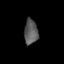
Tissue: skin
Cell type: Epithelial cells
Senescence score: 0.6769
Nuclear area (px): 335
Mean DAPI intensity: 89.913